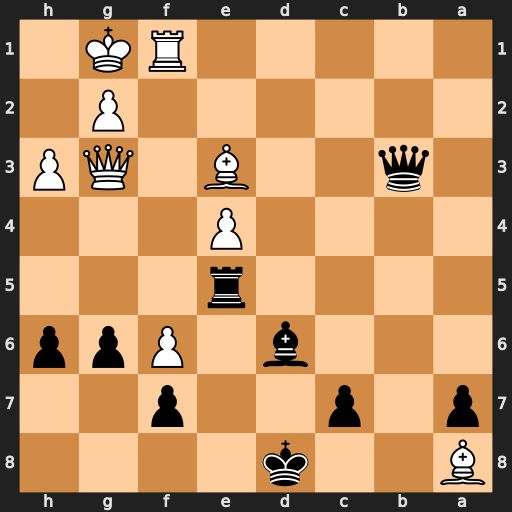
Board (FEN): B2k4/p1p2p2/3b1Ppp/4r3/4P3/1q2B1QP/6P1/5RK1
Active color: b
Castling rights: -
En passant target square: -
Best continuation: Rxe4 Bf4 Qb6+ Kh1 Rxf4